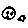
Label: moon